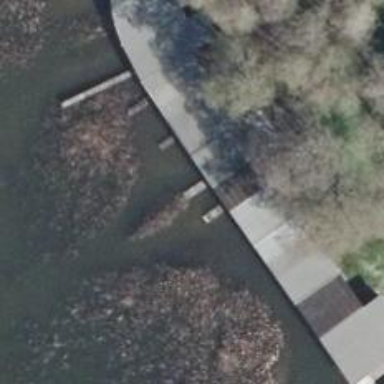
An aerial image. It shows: Man-made pier.